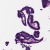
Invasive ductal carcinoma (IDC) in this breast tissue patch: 0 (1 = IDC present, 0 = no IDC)